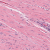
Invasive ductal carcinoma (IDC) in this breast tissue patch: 0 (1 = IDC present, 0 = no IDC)